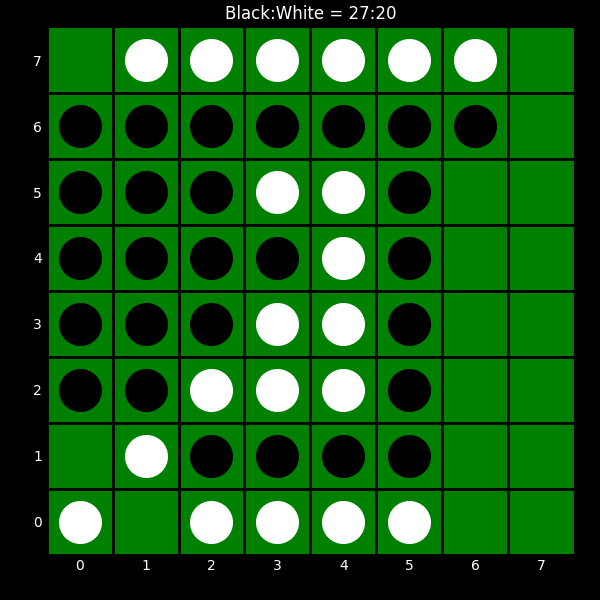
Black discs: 27
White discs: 20